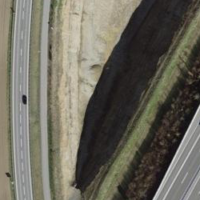
EUNIS habitat code: 57
Species observed at this site:
Milvus milvus